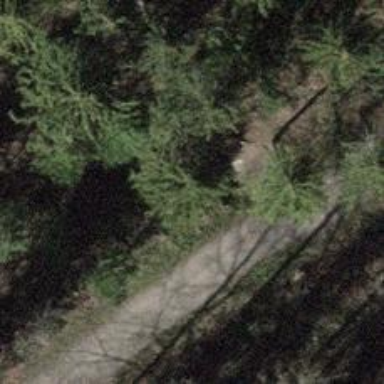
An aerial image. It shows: Culvert tunnel under ditch.